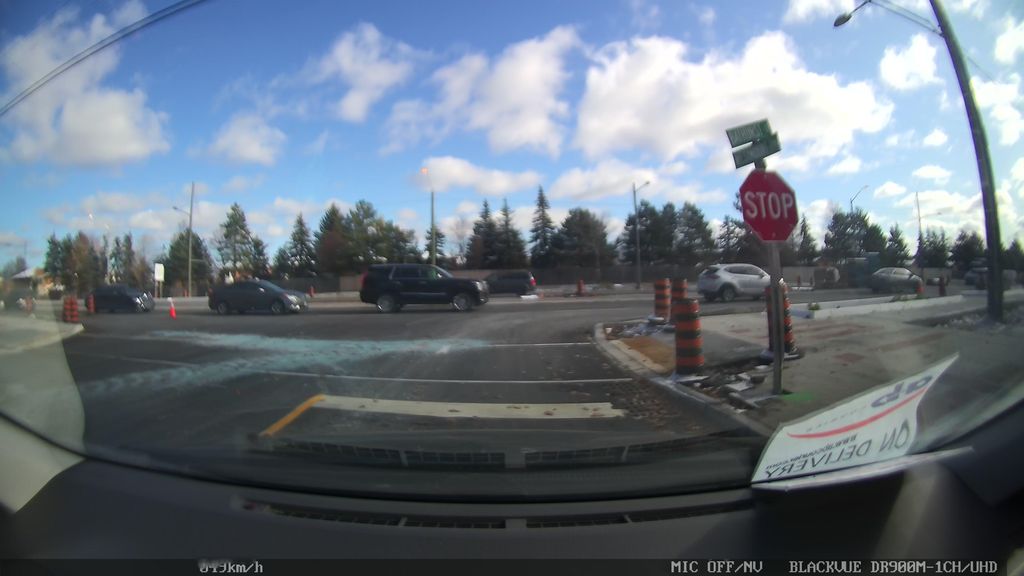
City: toronto